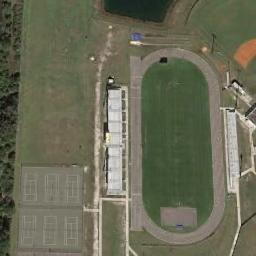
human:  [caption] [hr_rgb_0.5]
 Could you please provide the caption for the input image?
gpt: Track and field are built on the lawn next to the forest .